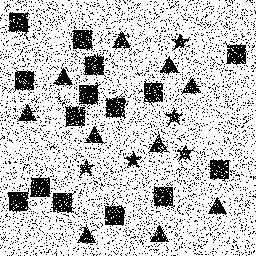
Squares: 15
Triangles: 10
Stars: 5
Total shapes: 30